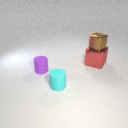
small cyan rubber cylinder in front of large red metal cube